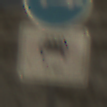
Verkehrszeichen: MehrfachbesetzePersonenkraftwagenFrei
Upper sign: Busssonderstreifen
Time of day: Midday
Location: Outdoor (Beach)
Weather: PartlyCloudy
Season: NotSpecified
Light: Natural